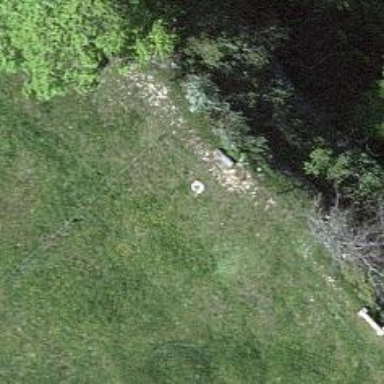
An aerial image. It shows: Bench.